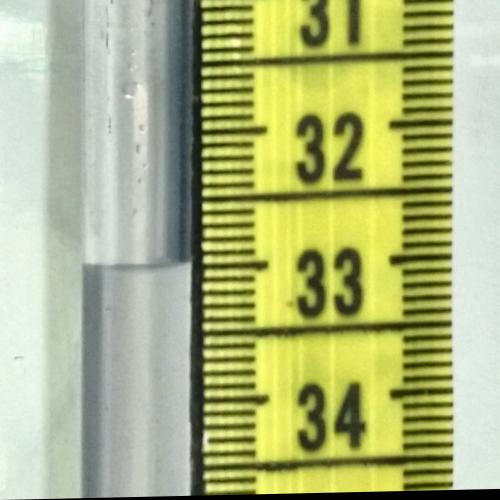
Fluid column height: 33.0 cm